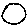
Label: moon